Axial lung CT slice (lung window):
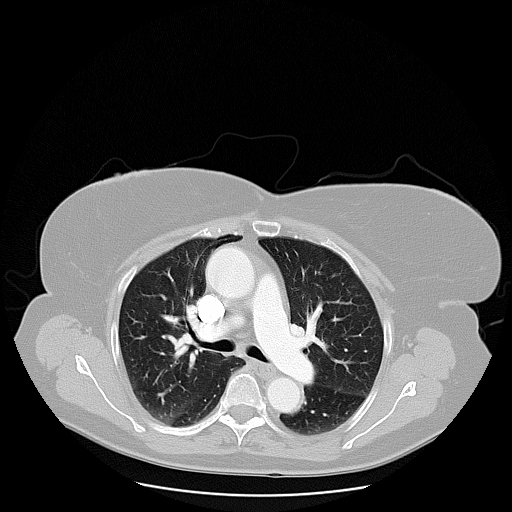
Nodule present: no